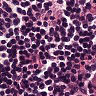
Metastatic tissue present: no